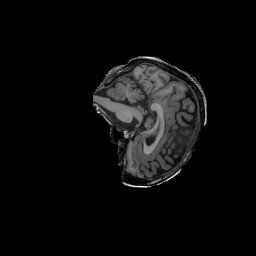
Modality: T1w
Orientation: sagittal
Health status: ill
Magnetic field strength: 3 T